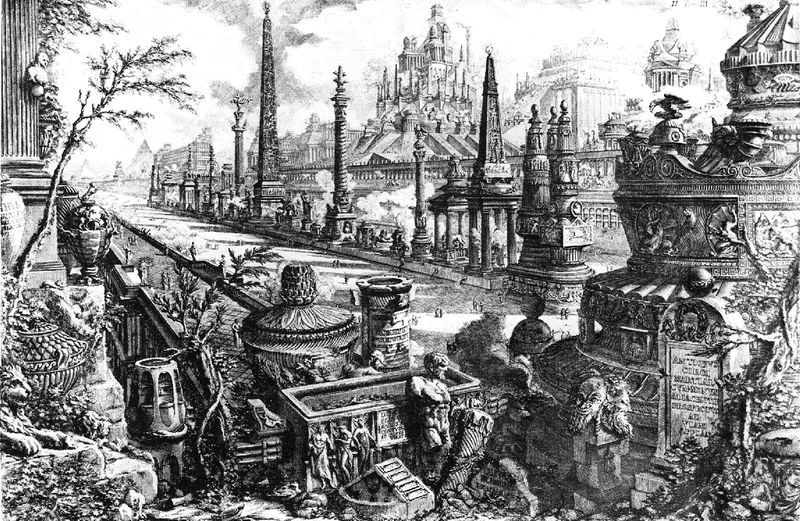
Titel: Le Antichità Romane; Band III
Künstler: Giovanni Battista Piranesi
Schlagwörter: baum, berg, himmel, weiß, wolken, bäume, menschen, stadt, schwarz, säule, säulen, zeichnung, gebäude, schloss, weg, gesicht, weite, skulptur, statue, vase, mauer, allee, grafik, graphik, sein, burg, asien, druck, radierung, stich, friedhof, skulpturen, statuen, gräber, obelisk, tempel, pyramide, kupferstich, urne, grabmal, stele, denkmäler, grabstein, grabsteine, architekturstudie, thailand, monumente